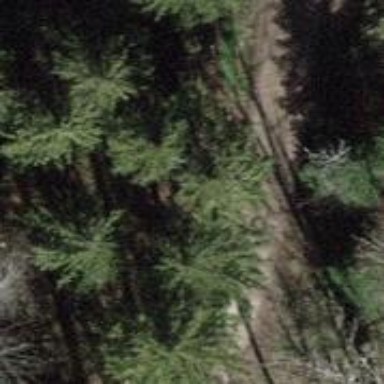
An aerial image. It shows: Track with grade2 tracktype.